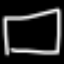
Label: square